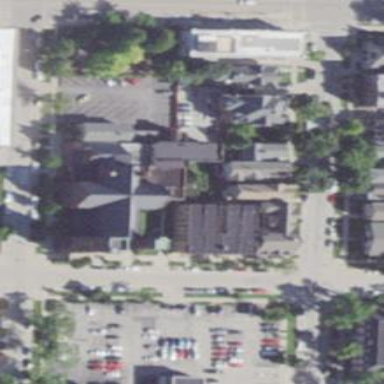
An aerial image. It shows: Historic church building serving as place of worship.